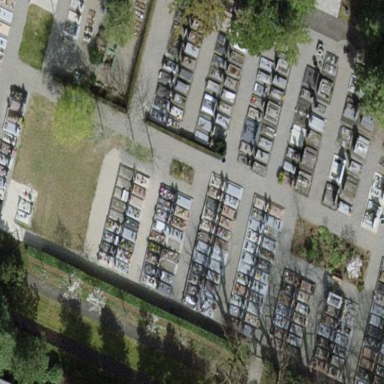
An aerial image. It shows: Sector in the cemetery.